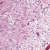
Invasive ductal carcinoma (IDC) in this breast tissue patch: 0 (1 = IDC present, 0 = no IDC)